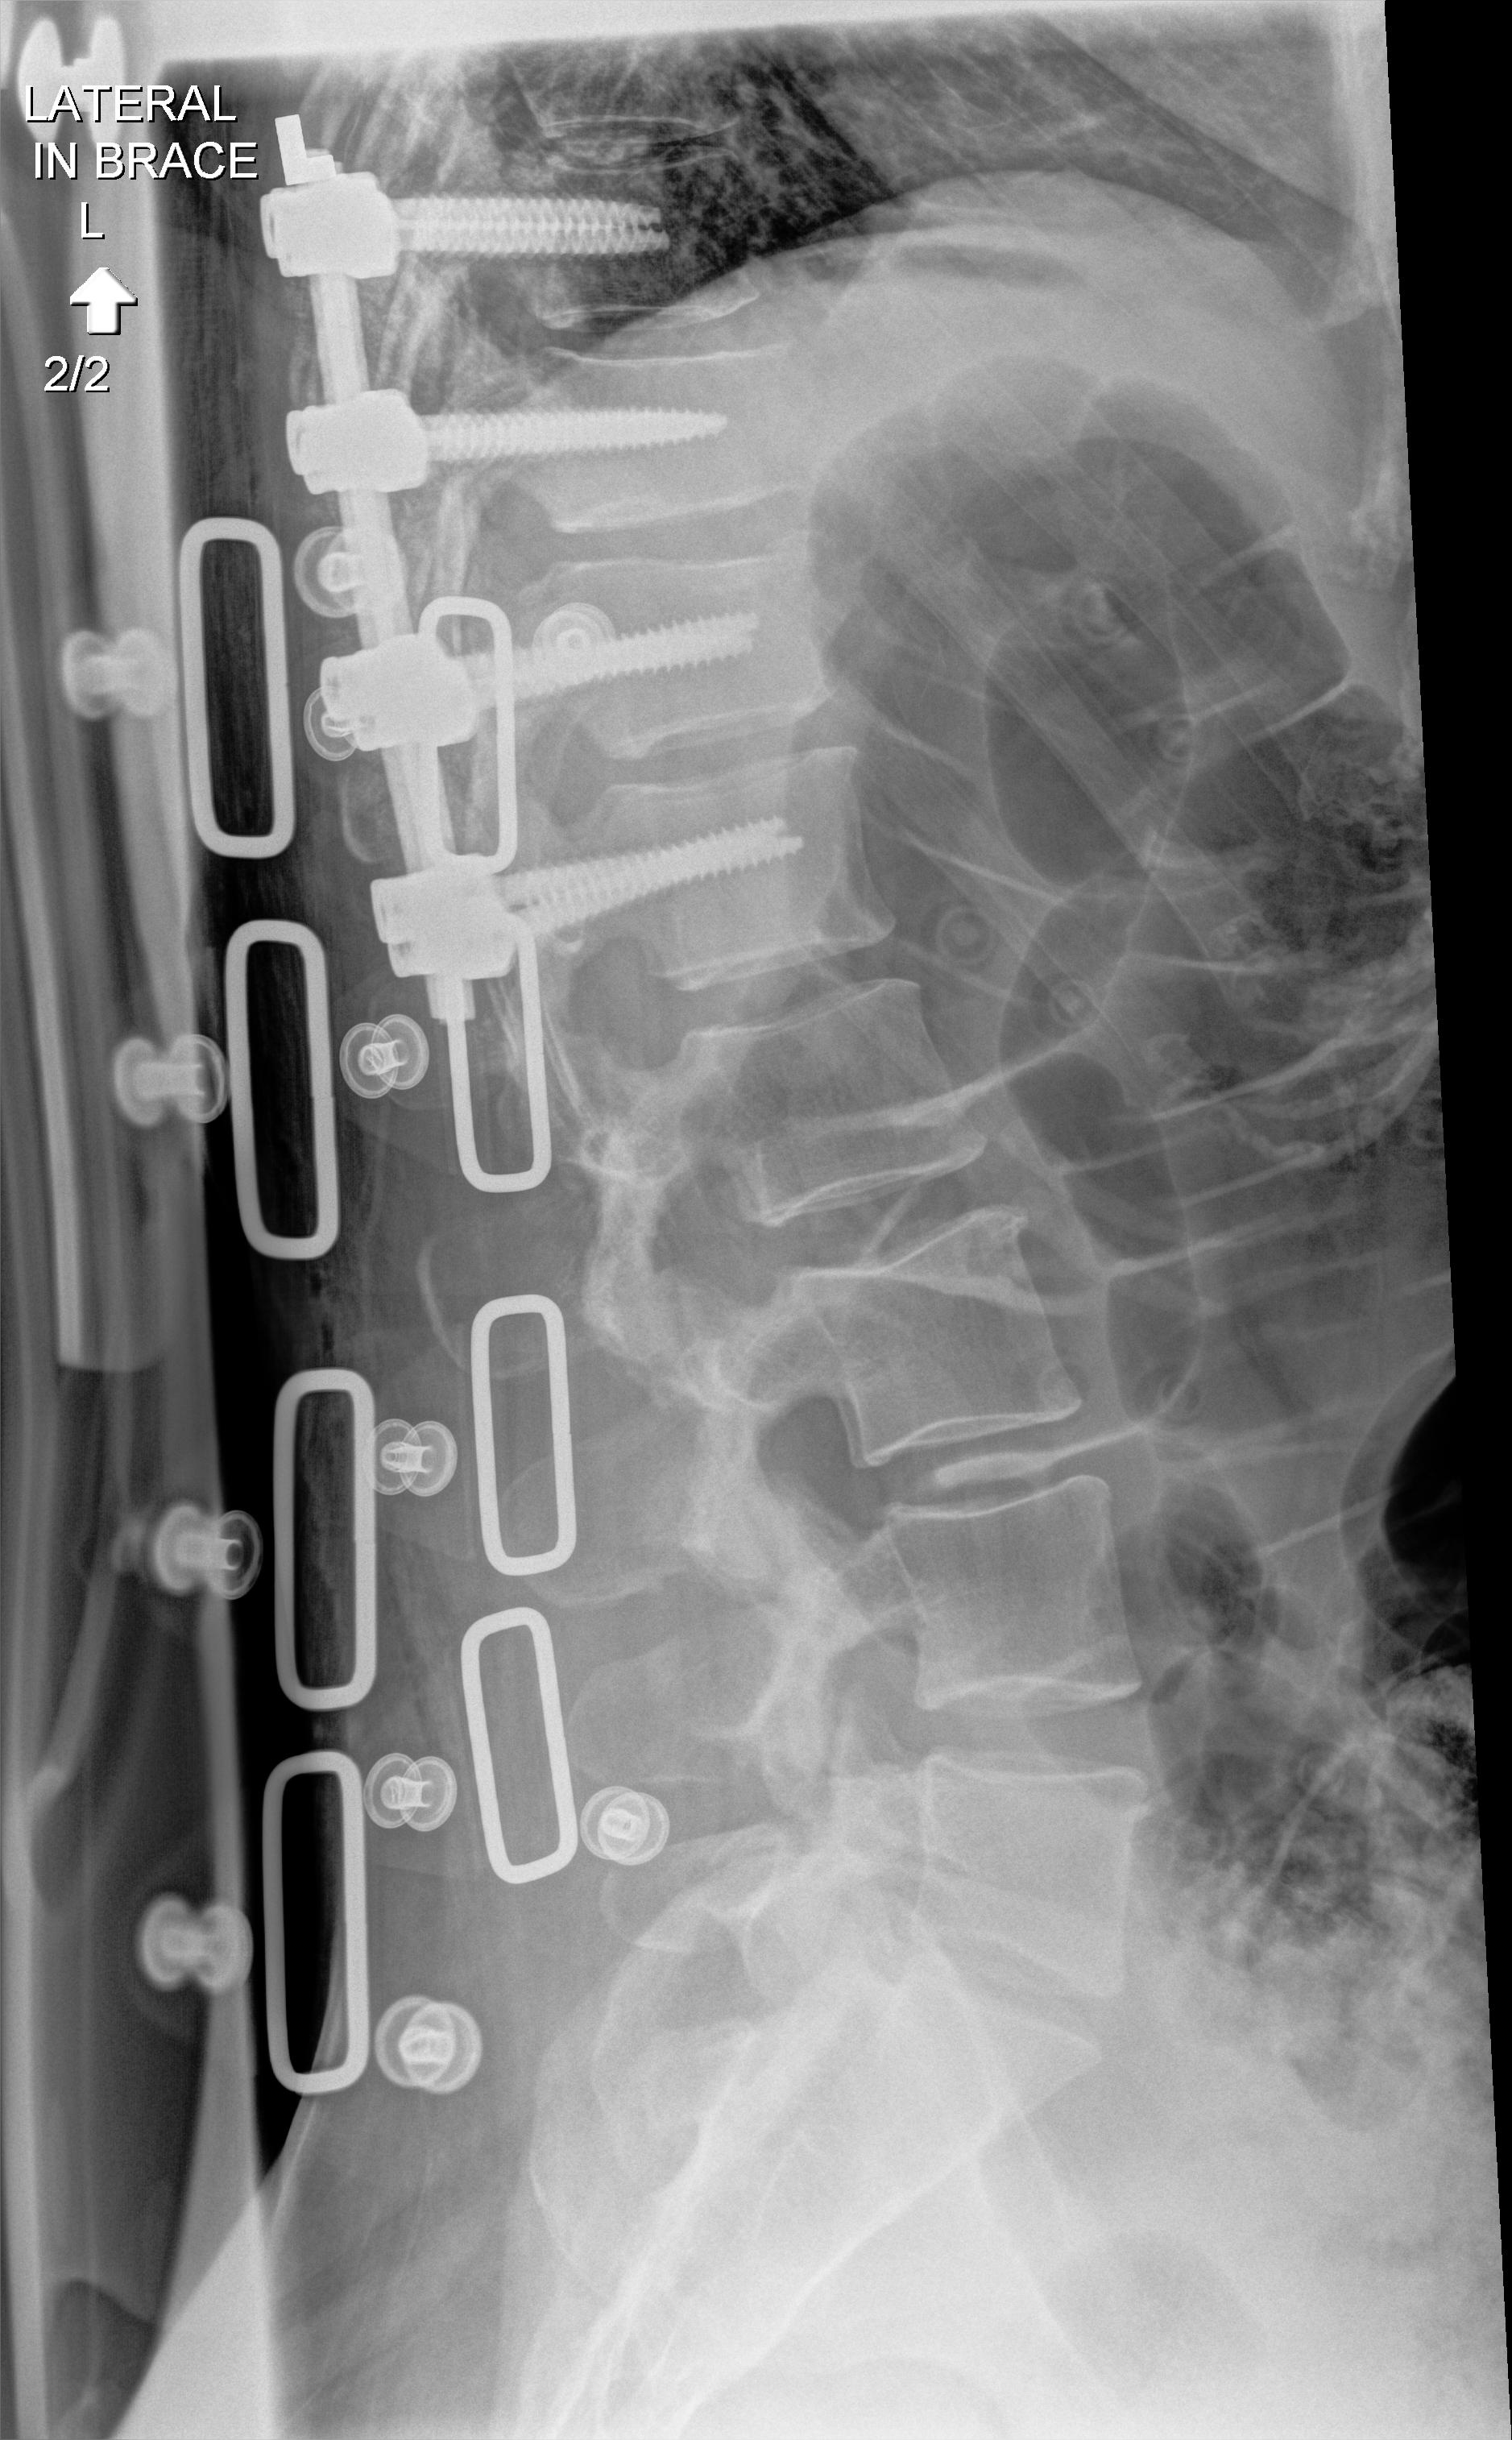
View: LATERAL
Implant manufacturer: Styker everest (K2M)